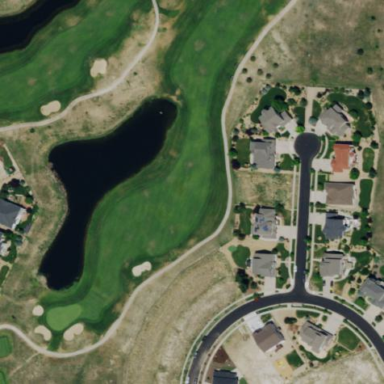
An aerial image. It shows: Area with grass used as rough in golf course.